Interaction volume radius: 10 \u00c5
Interaction volume height: 15 \u00c5
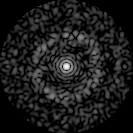
Disorder parameter: 0.8589